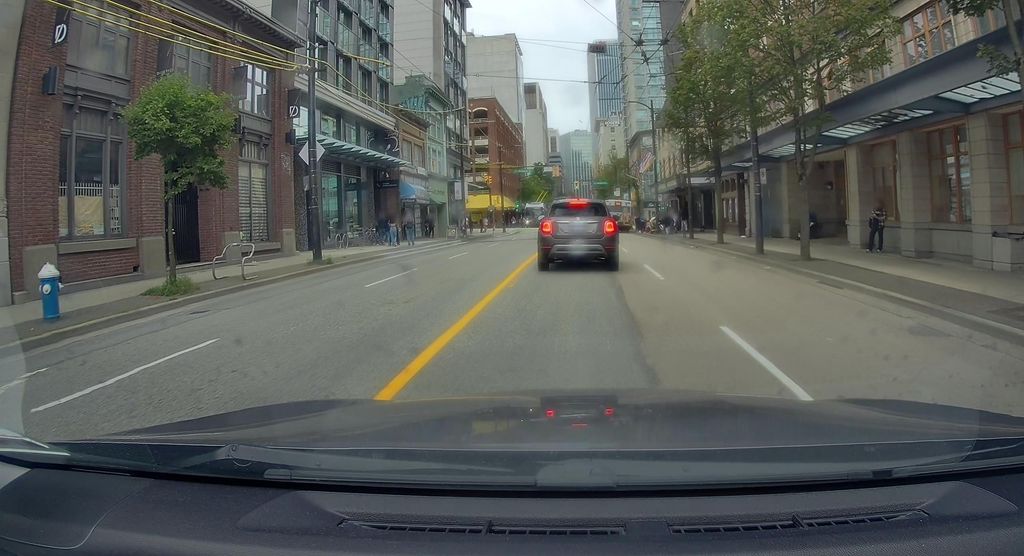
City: vancouver